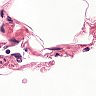
Metastatic tissue present: no